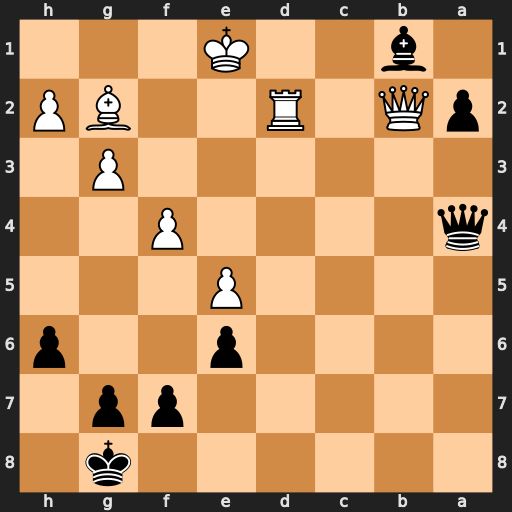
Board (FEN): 6k1/5pp1/4p2p/4P3/q4P2/6P1/pQ1R2BP/1b2K3
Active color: b
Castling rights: -
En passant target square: -
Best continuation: a1=Q Qxa1 Qxa1